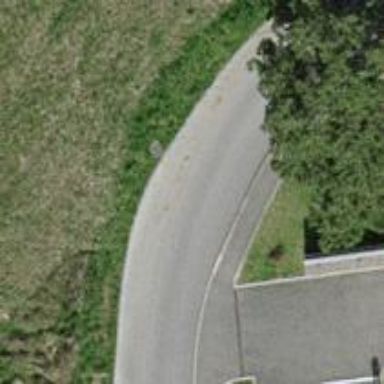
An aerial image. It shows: Residential road with asphalt surface and no sidewalk.